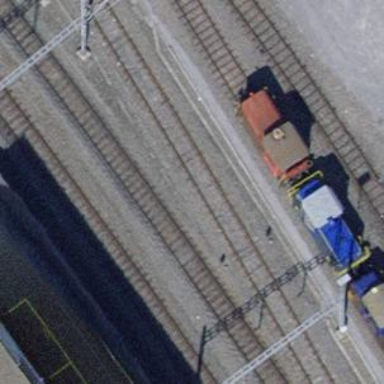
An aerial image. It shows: Rail siding with electrified tracks using contact line.